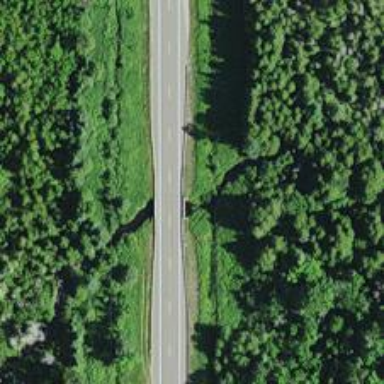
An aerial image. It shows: Culvert tunnel.